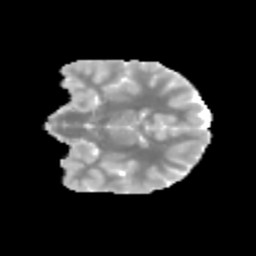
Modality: MD
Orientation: coronal
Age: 11
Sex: female
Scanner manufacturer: siemens
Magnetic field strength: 3 T
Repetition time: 3.8 s
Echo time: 0.07 s